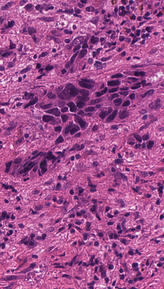
Tumor epithelial tissue: yes
Tumor-associated stroma tissue: yes
Normal tissue: no